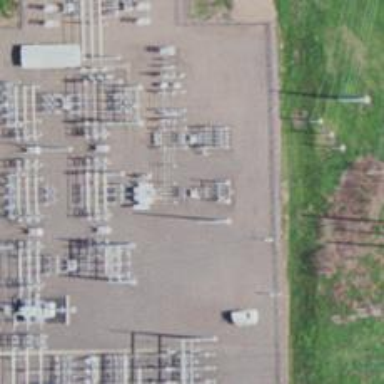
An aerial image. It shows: Switch used for power control.